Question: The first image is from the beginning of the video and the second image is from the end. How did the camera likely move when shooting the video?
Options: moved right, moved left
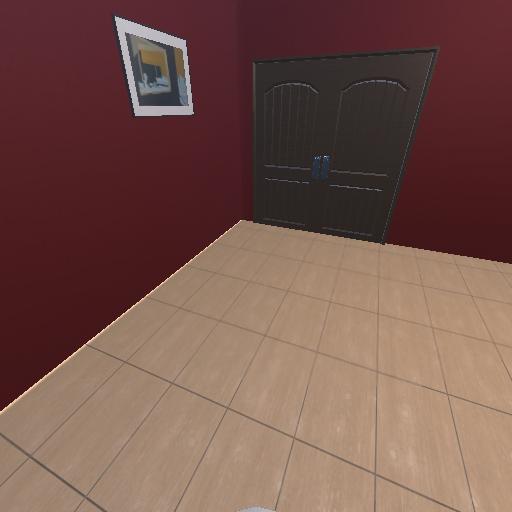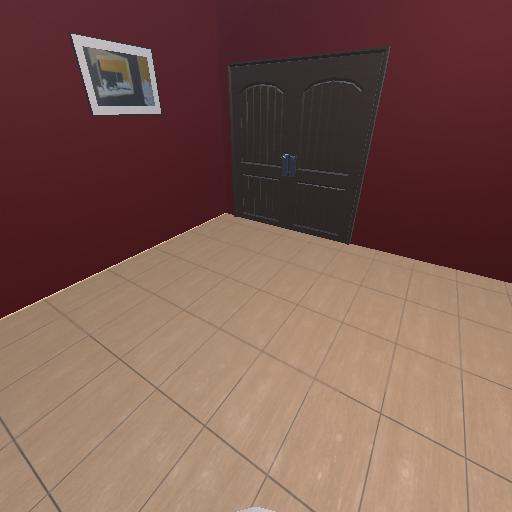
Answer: moved right